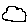
Label: cloud